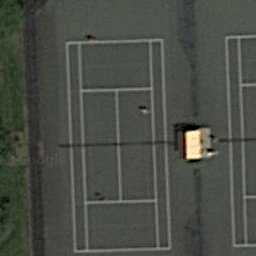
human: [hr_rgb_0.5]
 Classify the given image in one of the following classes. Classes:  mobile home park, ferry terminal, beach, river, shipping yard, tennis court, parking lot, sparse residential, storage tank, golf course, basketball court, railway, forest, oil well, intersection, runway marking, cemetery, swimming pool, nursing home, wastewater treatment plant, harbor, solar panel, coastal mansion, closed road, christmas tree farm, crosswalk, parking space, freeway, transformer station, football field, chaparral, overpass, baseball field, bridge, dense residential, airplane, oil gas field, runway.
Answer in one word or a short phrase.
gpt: tennis court